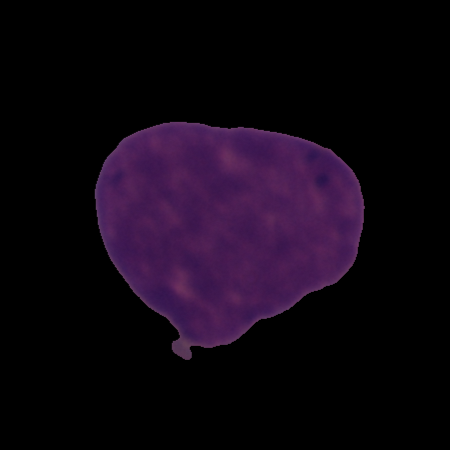
Label: cancer